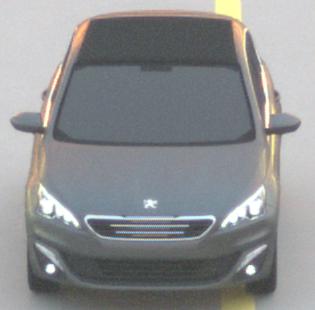
Make: Peugeot
Model: 308 VTi 82
Detailed model: 308 (II)
Model produced from: 2013/09
Model produced until: 2014/11
Doors: 5
Color: gray
Road condition: dry road
Daytime: sunrise or sunset
Contrast: medium contrast